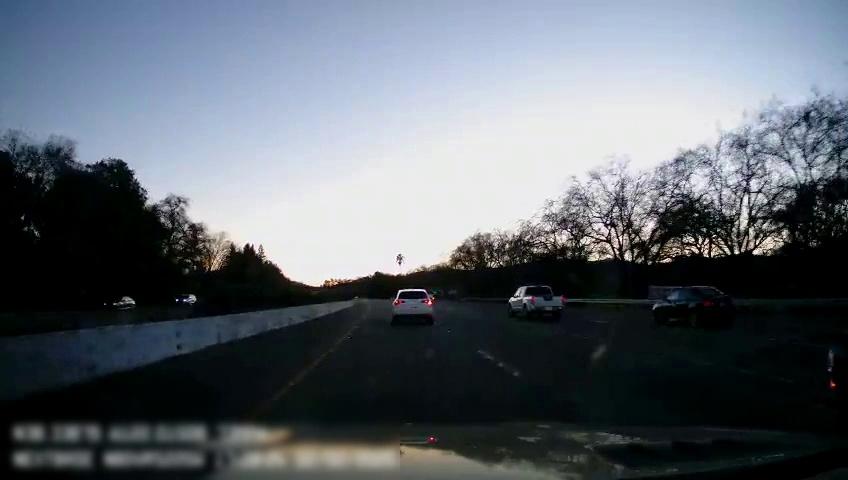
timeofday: Day
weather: Cloudy
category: Drivable Space
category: Vehicles | SUV
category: Vehicles | Truck
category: Vehicles | SUV
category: Vehicles | SUV
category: Vehicles | SUV
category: Lanes | Current Lane
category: Lanes | Current Lane
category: Lanes | Alternate Lane